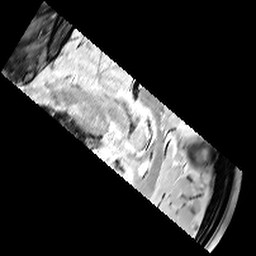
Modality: T1w
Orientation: sagittal
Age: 23
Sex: male
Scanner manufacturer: siemens
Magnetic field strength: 3 T
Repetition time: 6.5 s
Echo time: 0.016 s